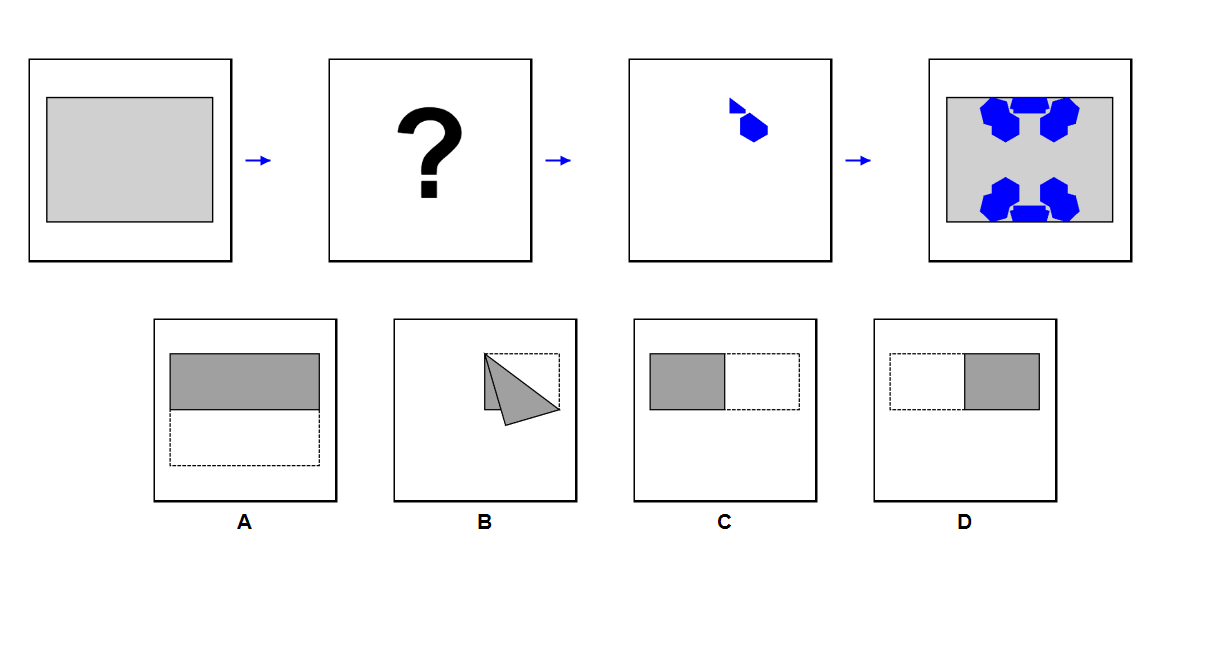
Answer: C